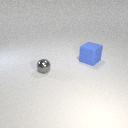
small gray metal sphere in front of large blue rubber cube